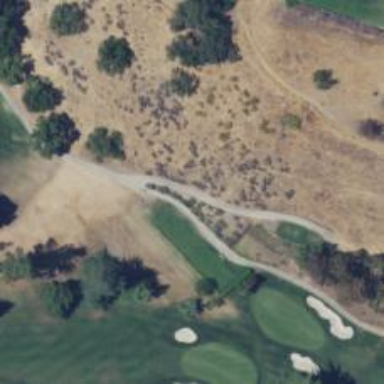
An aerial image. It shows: Service road used as golf cart path.